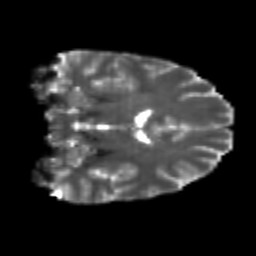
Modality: T2w
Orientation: coronal
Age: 24
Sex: male
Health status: healthy
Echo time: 0.074 s